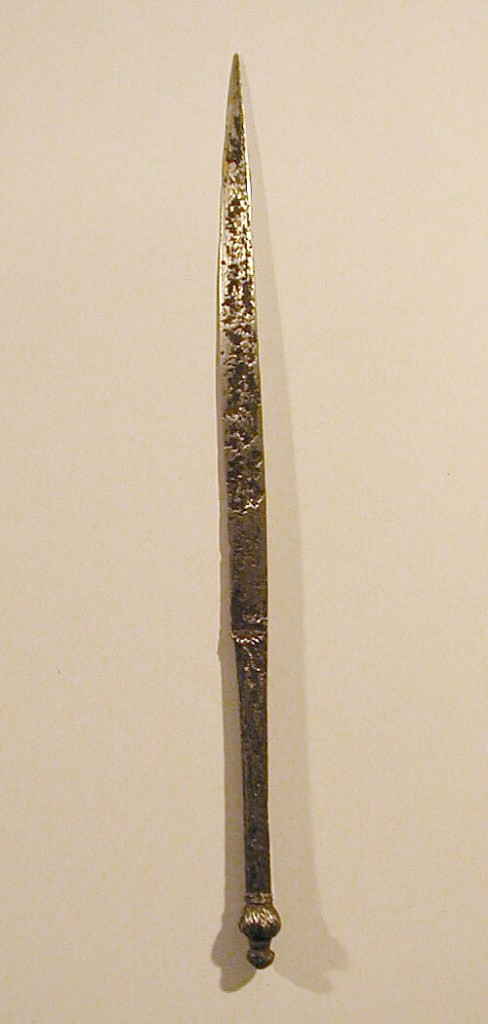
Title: Elongated Steel Carving Knife
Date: mid-16th century
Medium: steel
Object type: knife
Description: Long narrow pointed blade of triangular section. Diamond section handle, terminating in floral knop of three segments.